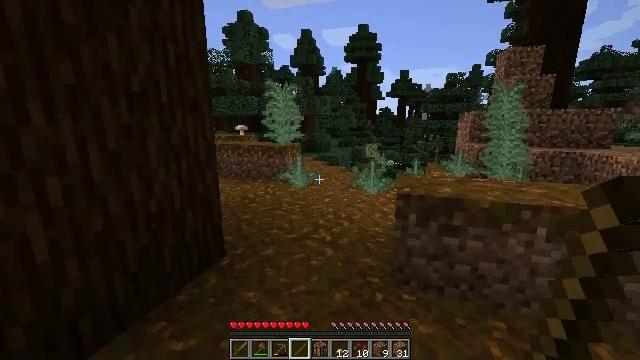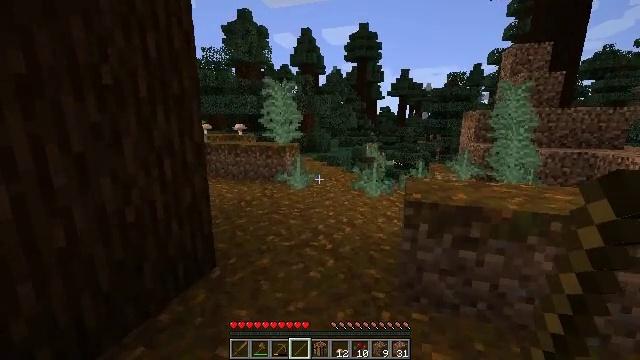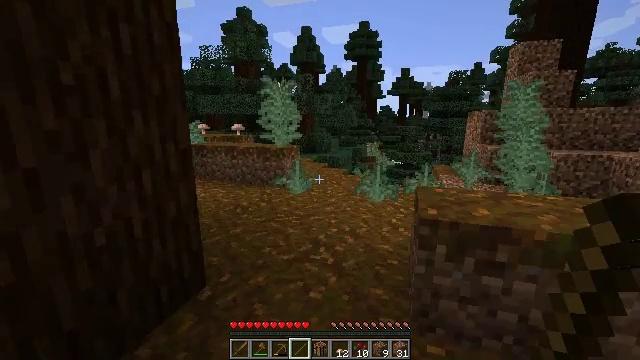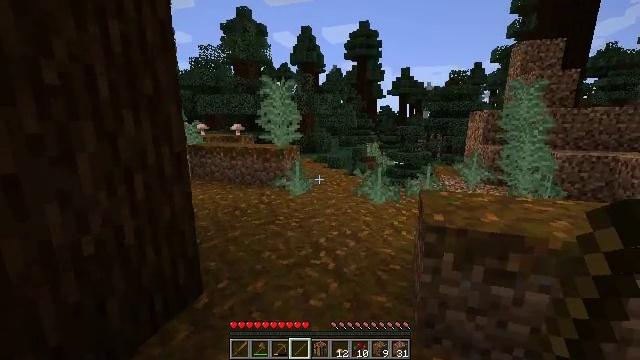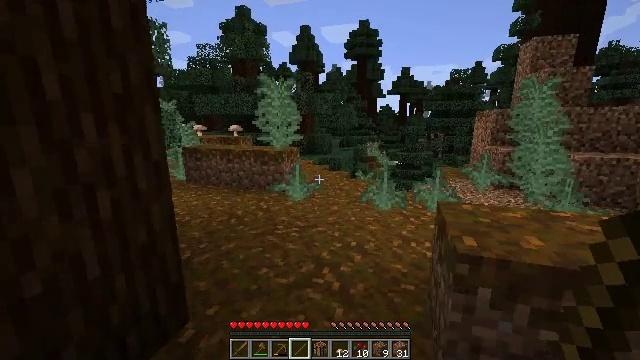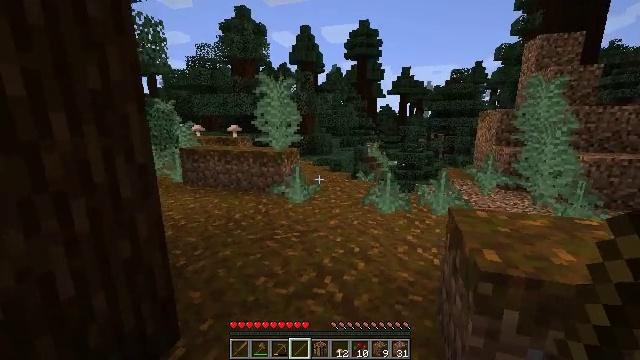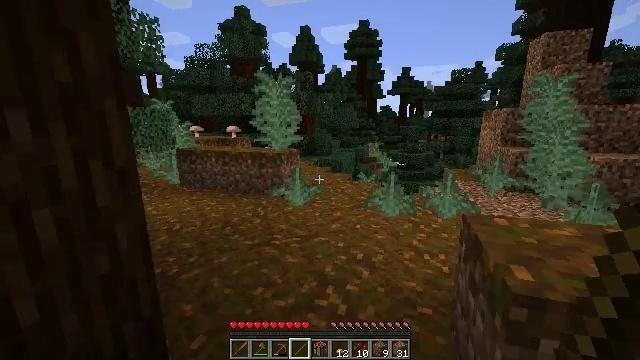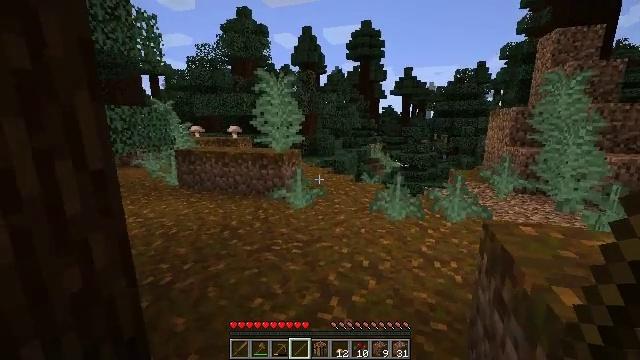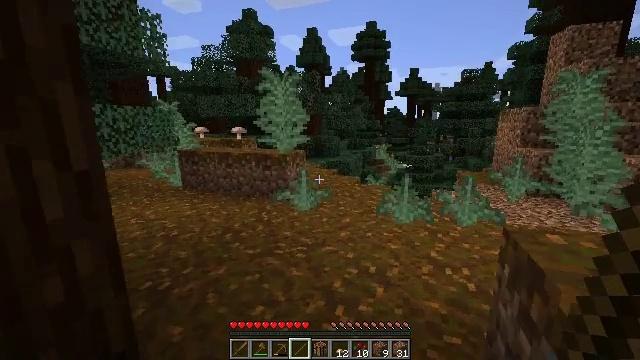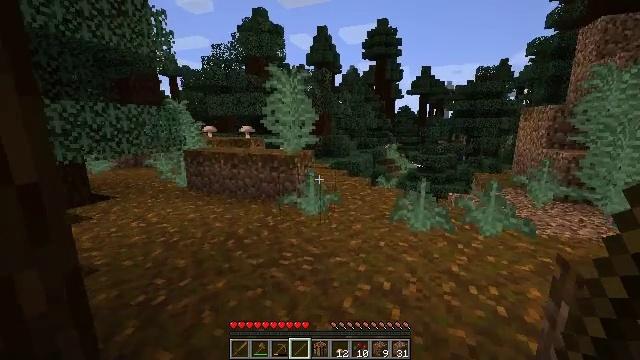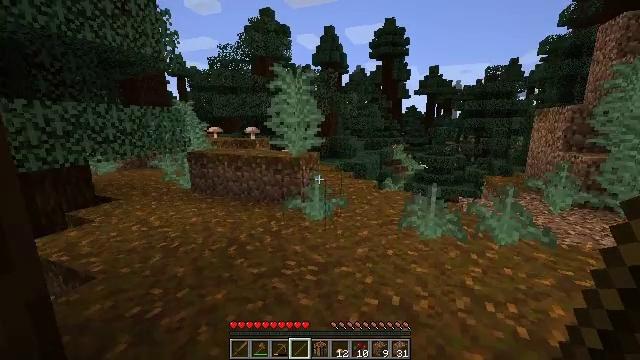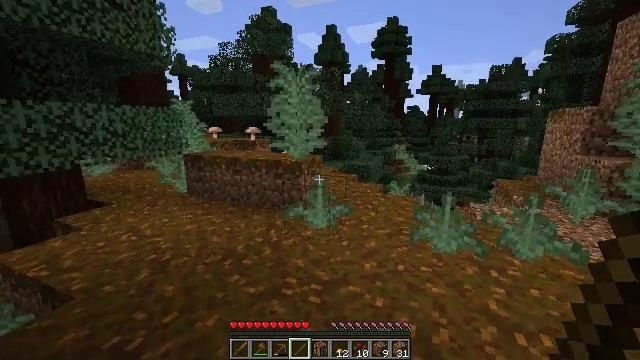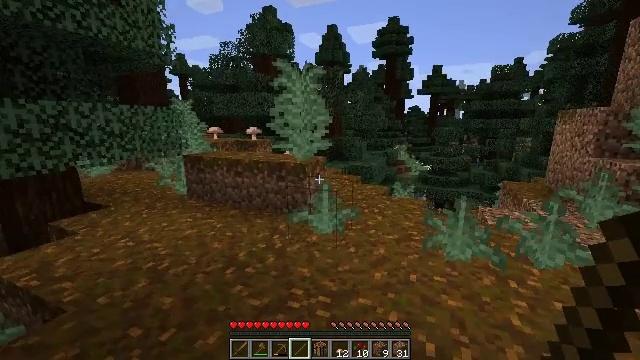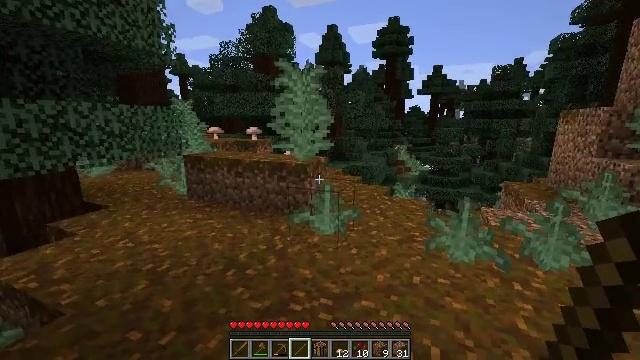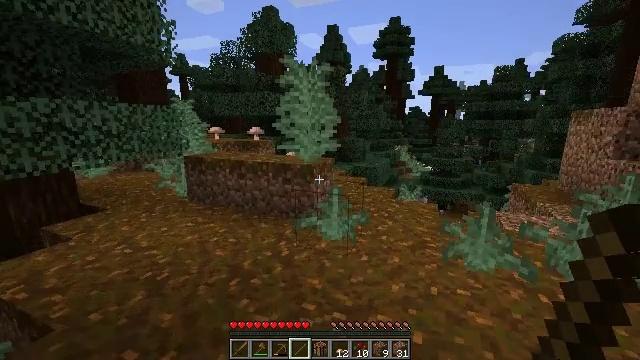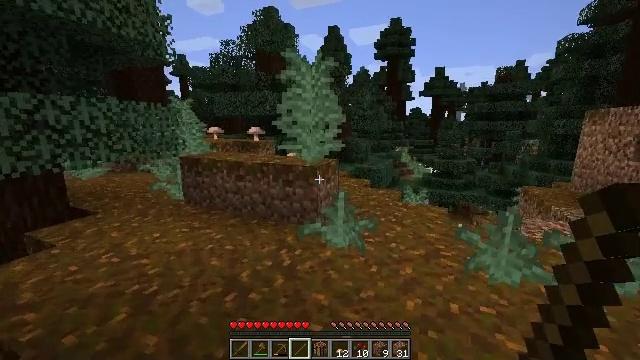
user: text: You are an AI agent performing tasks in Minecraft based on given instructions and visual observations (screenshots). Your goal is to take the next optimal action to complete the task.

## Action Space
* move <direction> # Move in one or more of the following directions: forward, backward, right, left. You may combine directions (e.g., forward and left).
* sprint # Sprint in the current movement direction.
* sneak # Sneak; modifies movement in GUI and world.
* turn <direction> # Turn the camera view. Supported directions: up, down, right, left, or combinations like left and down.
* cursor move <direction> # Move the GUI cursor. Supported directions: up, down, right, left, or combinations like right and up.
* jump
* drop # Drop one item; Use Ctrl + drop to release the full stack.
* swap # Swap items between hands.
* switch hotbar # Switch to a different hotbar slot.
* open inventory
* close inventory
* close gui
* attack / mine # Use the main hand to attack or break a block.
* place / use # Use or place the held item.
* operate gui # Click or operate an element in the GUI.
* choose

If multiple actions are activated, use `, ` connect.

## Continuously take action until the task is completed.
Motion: motion action
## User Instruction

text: Mine the red mushroom on the ground.
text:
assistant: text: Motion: move forward
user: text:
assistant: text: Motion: move forward
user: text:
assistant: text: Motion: move forward
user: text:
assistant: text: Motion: move forward
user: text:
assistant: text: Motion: move forward
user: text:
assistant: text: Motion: move forward
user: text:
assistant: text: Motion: move forward
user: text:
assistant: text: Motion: move forward, turn left
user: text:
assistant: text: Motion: move forward, turn left
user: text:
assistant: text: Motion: move forward, turn left
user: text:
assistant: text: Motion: move forward and move left
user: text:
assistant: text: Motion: move forward and move left
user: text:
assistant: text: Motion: move forward and move left
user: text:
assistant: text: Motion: move forward
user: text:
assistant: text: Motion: move forward
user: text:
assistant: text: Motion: move forward
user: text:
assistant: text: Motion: move forward
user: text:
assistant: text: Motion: move forward
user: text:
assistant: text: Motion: move forward, turn left
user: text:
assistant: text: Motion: move forward, turn left
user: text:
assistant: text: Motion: move forward, turn left
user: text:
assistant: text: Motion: move forward
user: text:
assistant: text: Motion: move forward
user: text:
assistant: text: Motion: move forward
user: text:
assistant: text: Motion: move forward and move left
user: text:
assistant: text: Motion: move forward and move left
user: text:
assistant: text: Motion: move forward and move left
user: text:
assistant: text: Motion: move forward
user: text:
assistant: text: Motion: move forward, jump
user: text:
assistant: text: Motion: move forward, jump